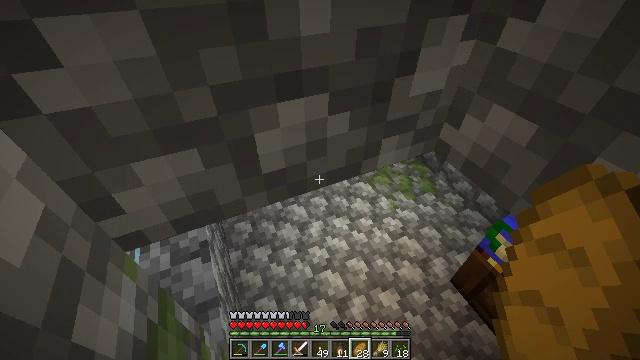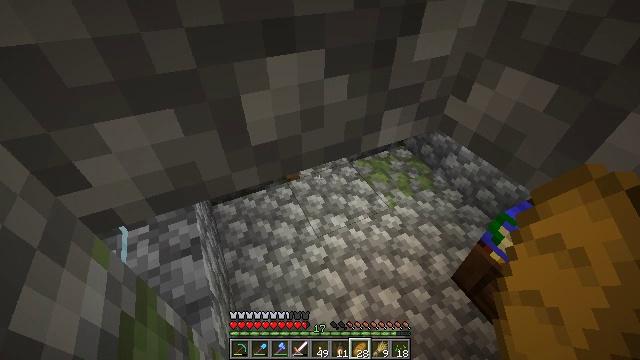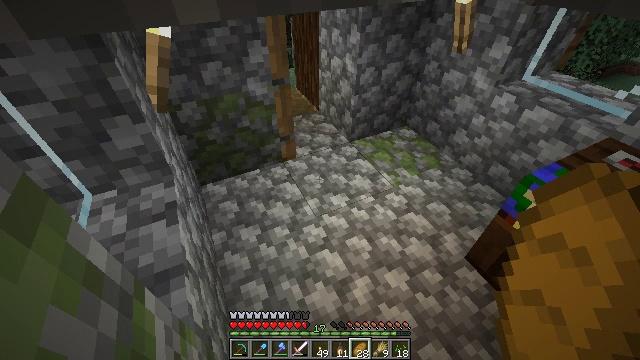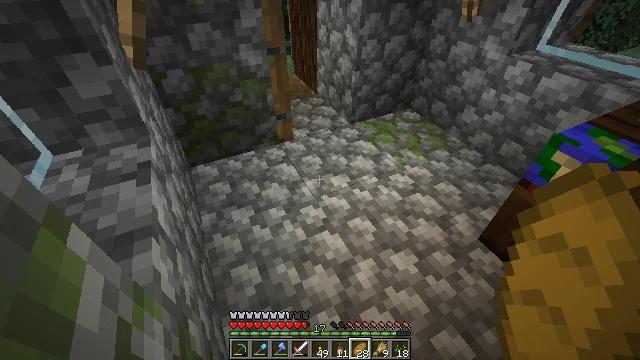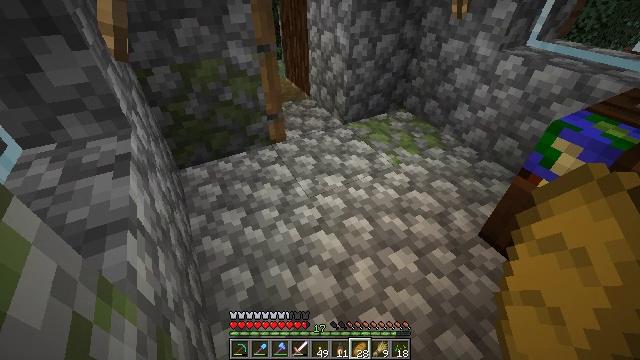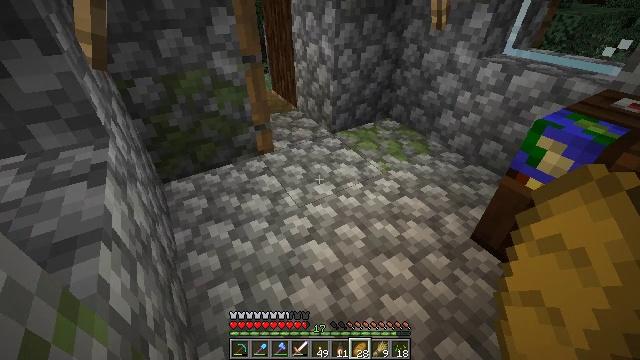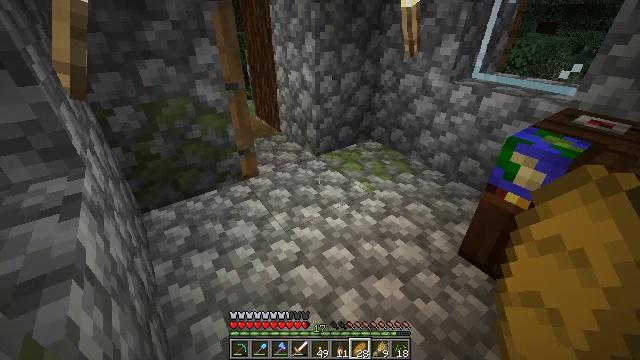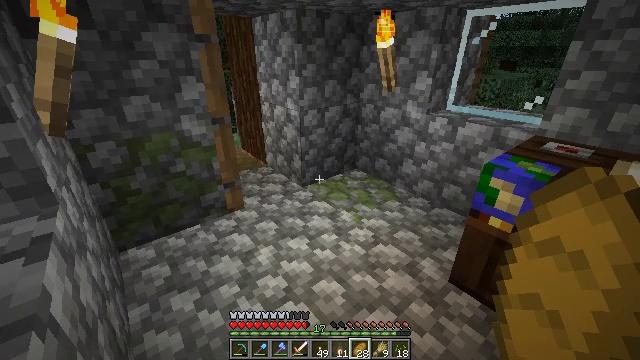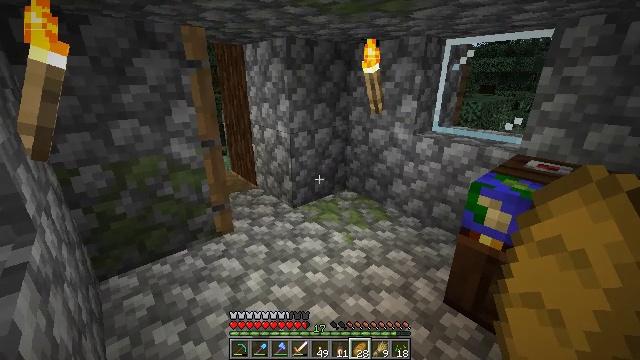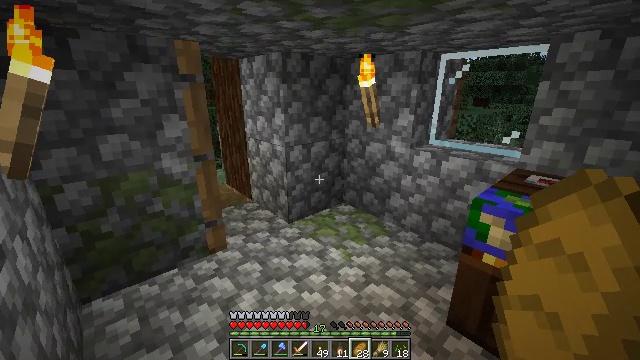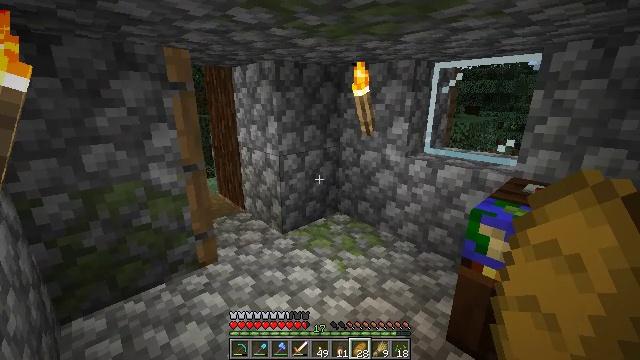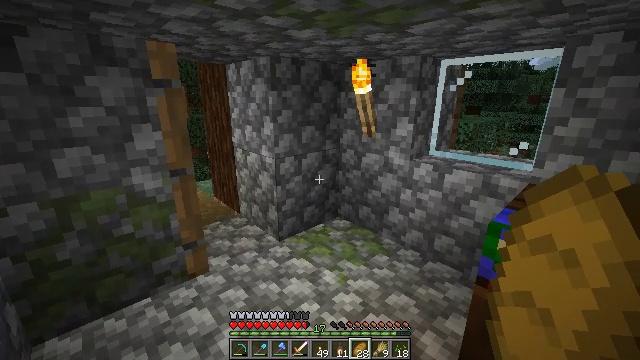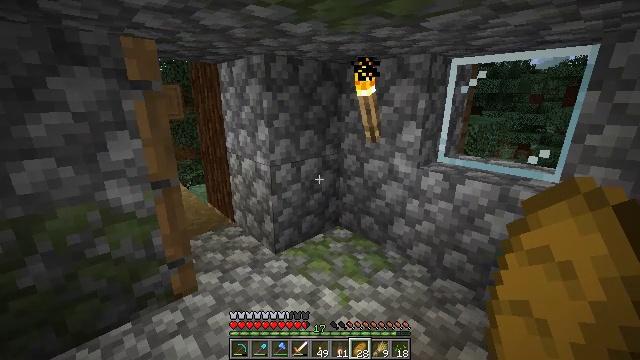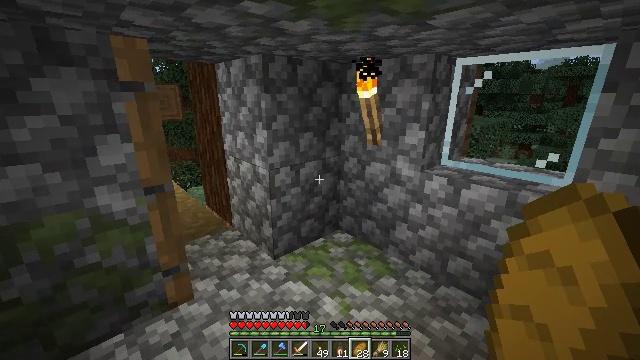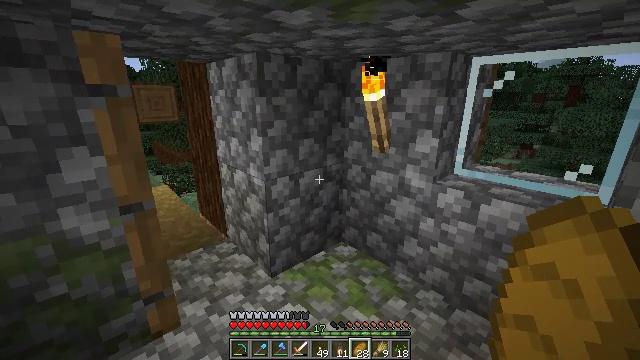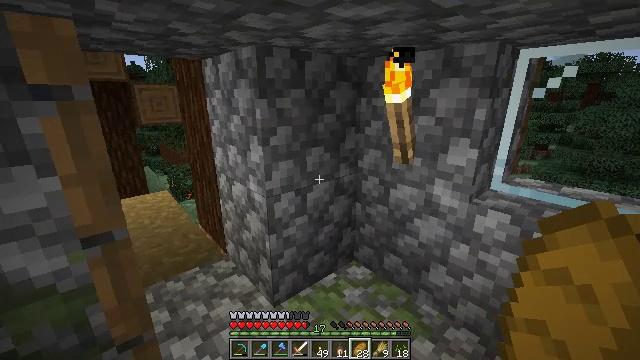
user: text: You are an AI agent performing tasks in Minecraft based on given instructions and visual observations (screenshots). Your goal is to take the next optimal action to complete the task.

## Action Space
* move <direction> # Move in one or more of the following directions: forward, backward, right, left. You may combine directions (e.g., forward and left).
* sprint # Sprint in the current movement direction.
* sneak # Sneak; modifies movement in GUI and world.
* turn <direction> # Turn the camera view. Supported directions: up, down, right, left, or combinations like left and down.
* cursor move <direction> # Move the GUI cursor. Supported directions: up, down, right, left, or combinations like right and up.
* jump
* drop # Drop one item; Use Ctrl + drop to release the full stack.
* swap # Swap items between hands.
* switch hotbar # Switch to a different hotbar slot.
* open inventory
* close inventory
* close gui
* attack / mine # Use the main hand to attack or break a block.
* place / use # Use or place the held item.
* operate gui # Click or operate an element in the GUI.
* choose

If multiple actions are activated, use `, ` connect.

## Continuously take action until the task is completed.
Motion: motion action
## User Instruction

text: Gather a pumpkin block.
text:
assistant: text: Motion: turn right
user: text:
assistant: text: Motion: no_op
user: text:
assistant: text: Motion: no_op
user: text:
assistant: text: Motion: turn right and up
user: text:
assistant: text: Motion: turn right and up
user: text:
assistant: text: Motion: turn right and up
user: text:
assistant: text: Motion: turn right and up
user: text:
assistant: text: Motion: turn right and up
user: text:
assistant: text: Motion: move forward, turn up
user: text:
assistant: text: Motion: move forward, turn right and up
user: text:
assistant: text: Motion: move forward
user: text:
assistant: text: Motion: move forward
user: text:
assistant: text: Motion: move forward
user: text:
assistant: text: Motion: move forward
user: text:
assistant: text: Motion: move forward, turn left
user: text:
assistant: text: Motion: move forward, turn left and down
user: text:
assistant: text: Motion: move forward, turn left
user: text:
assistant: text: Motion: move forward, turn left
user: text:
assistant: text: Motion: move forward, turn left
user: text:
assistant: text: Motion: move forward, turn left
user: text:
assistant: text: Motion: move forward, turn left
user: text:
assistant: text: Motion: move forward, turn left
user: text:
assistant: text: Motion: move forward, turn left
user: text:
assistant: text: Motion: move forward
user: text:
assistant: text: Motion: move forward
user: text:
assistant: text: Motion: move forward
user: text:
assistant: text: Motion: move forward
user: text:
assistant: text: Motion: move forward
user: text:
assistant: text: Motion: move forward
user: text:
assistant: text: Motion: move forward